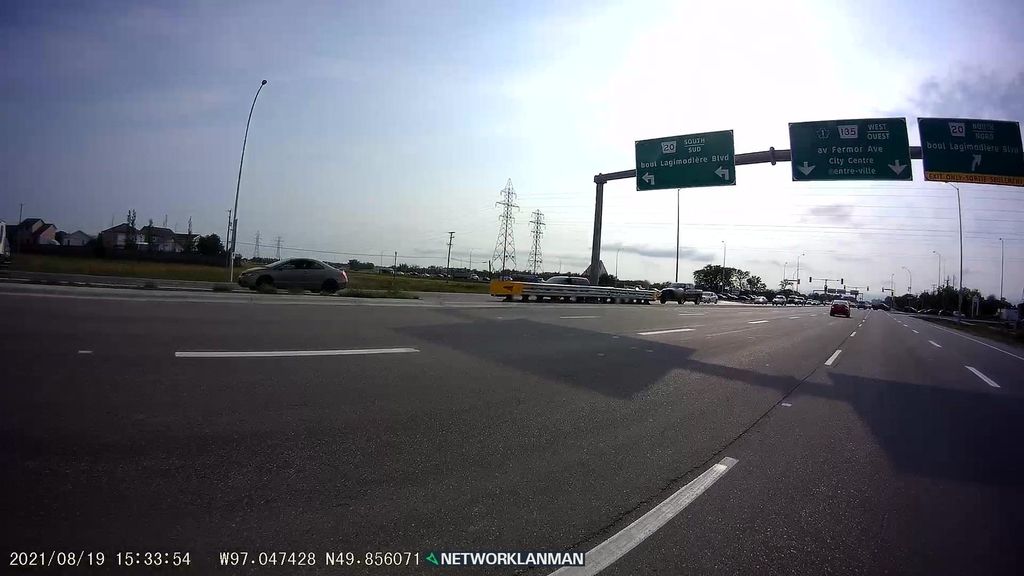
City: winnipeg